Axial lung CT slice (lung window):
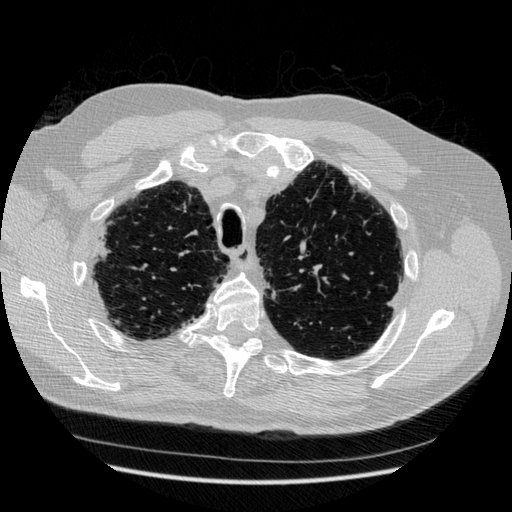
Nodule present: no